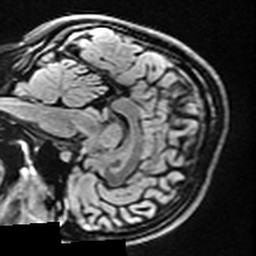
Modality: T2w
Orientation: sagittal
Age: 25
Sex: female
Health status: healthy
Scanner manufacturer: ge
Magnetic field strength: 3 T
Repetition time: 12 s
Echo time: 0.09318 s